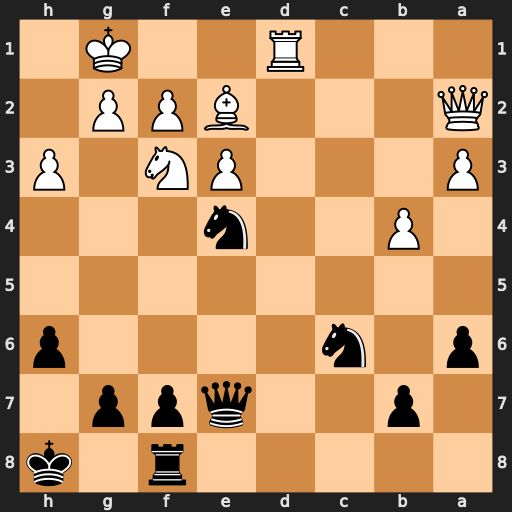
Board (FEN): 5r1k/1p2qpp1/p1n4p/8/1P2n3/P3PN1P/Q3BPP1/3R2K1
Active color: b
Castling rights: -
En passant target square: -
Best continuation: Nc3 Qb2 Nxd1